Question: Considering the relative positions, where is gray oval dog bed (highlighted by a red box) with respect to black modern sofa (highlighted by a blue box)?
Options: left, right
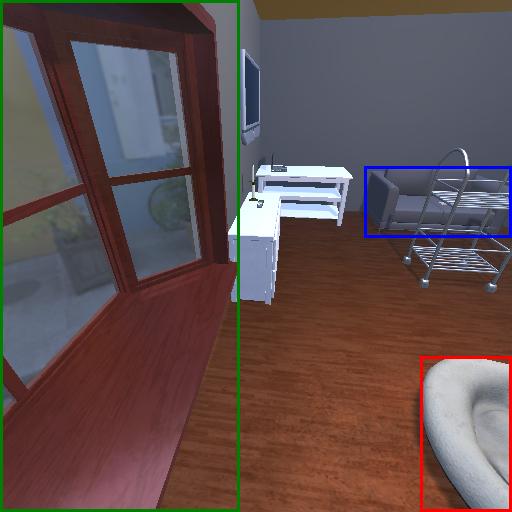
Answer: left